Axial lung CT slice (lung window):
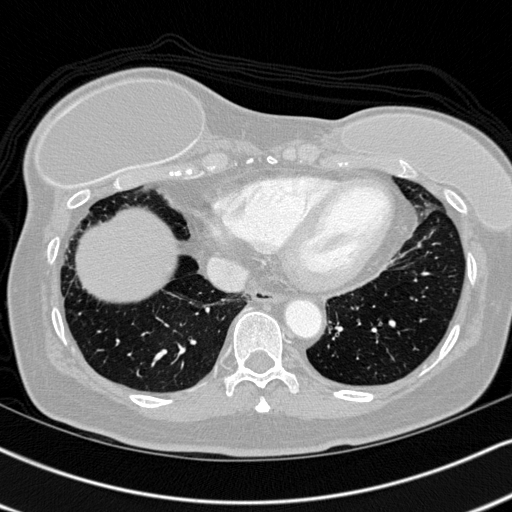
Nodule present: no